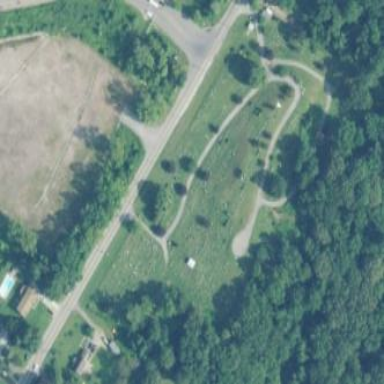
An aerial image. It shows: Cemetery.